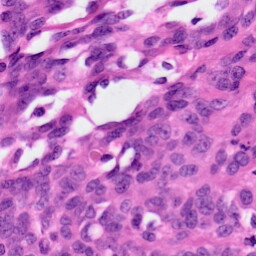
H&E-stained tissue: Ovarian